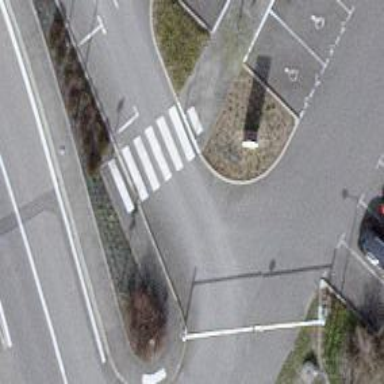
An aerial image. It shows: Uncontrolled zebra crossing on the road.